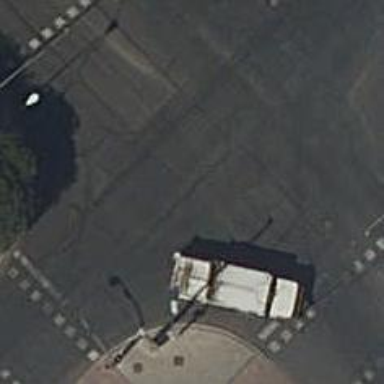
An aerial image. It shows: Road with traffic signals.